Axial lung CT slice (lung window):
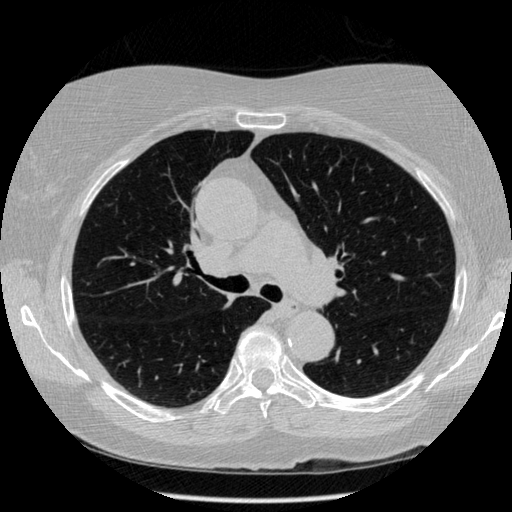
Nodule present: no